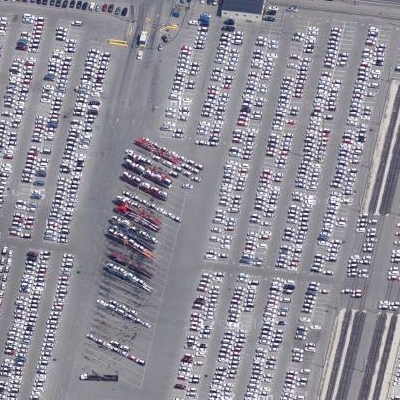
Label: Parking